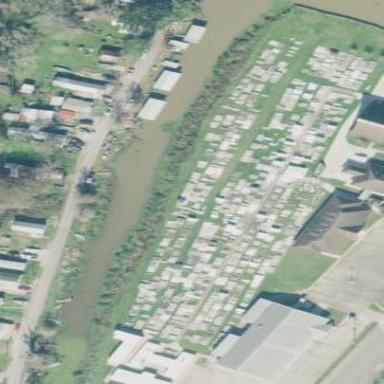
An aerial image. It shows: Cemetery.